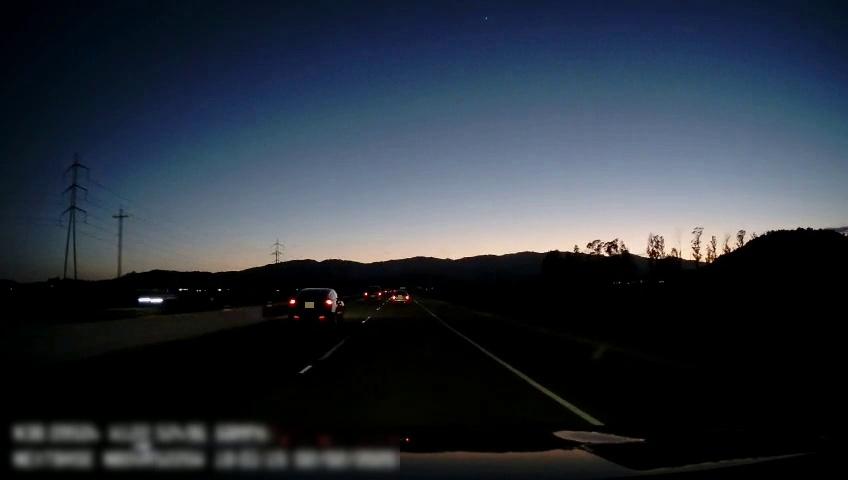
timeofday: Dusk/Dawn/Twilight
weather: Sunny
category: Drivable Space
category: Vehicles | Car
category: Vehicles | Car
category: Vehicles | Car
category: Vehicles | SUV
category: Lanes | Current Lane
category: Lanes | Alternate Lane